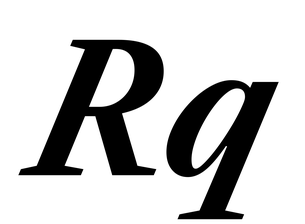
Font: LibreCaslonText-Italic_Bold_Italic